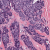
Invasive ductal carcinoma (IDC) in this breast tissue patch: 0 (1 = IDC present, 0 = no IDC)